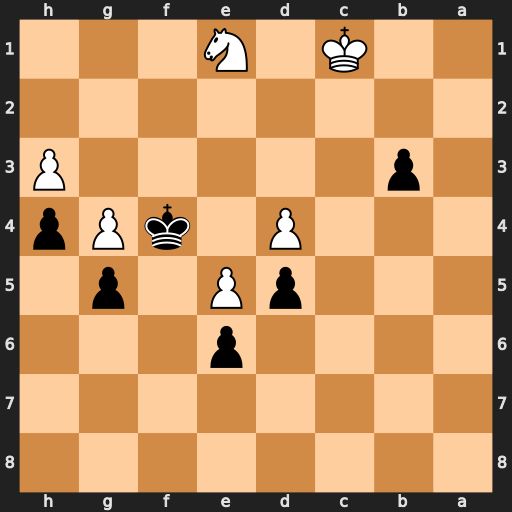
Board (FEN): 8/8/4p3/3pP1p1/3P1kPp/1p5P/8/2K1N3
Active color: b
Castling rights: -
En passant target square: -
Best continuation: Kg3 Kb2 Kxh3